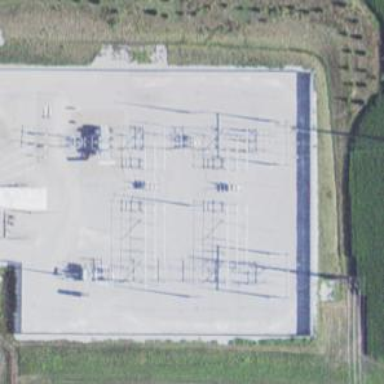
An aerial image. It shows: Switch for power supply.